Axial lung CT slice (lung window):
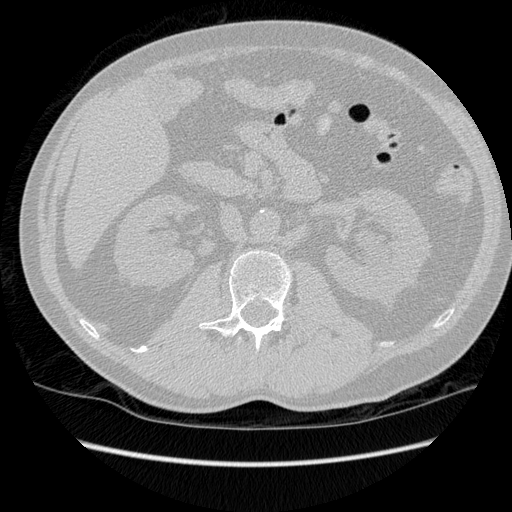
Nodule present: no